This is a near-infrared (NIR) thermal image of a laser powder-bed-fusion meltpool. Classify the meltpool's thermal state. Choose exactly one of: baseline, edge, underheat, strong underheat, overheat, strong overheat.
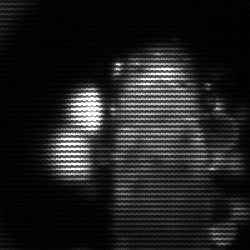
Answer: strong underheat